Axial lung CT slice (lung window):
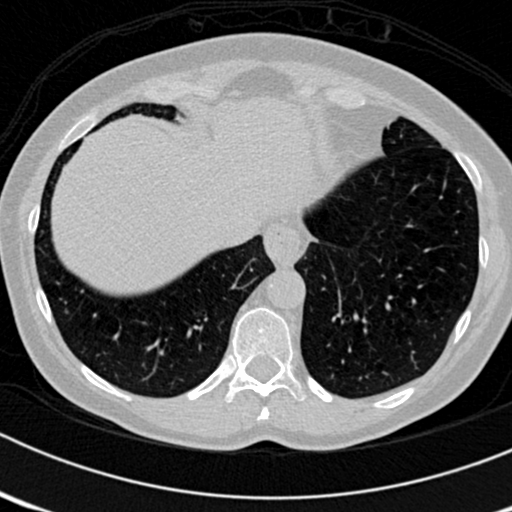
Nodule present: no